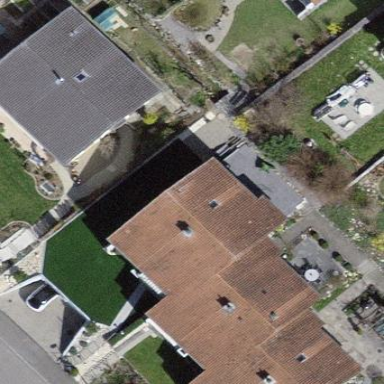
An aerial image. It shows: Residential building.